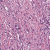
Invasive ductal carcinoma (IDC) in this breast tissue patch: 1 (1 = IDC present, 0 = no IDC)